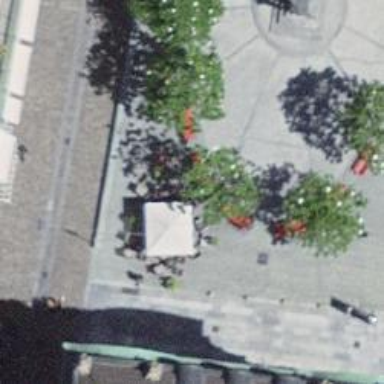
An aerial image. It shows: Red bench.